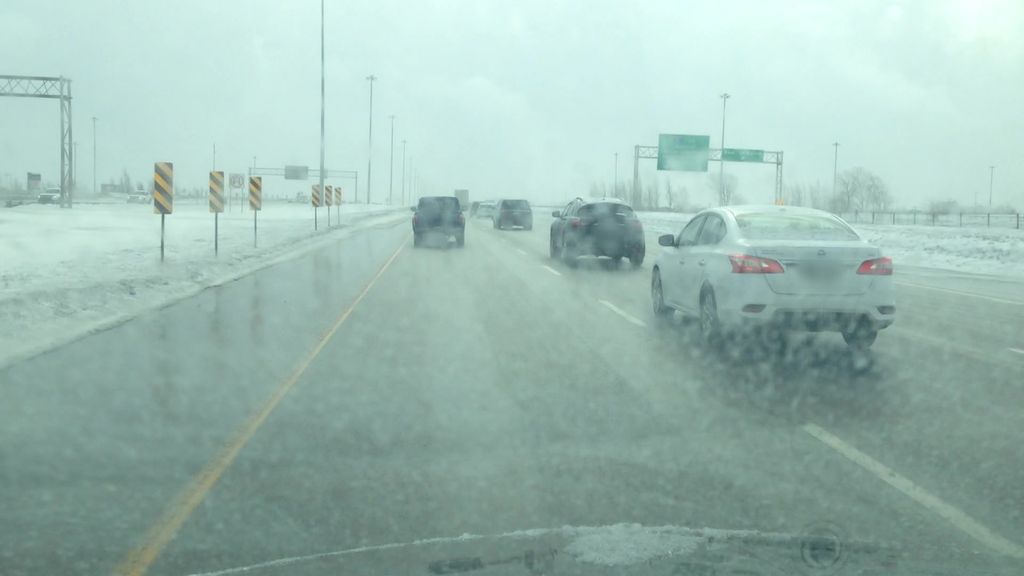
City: montreal